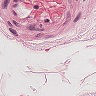
Metastatic tissue present: no